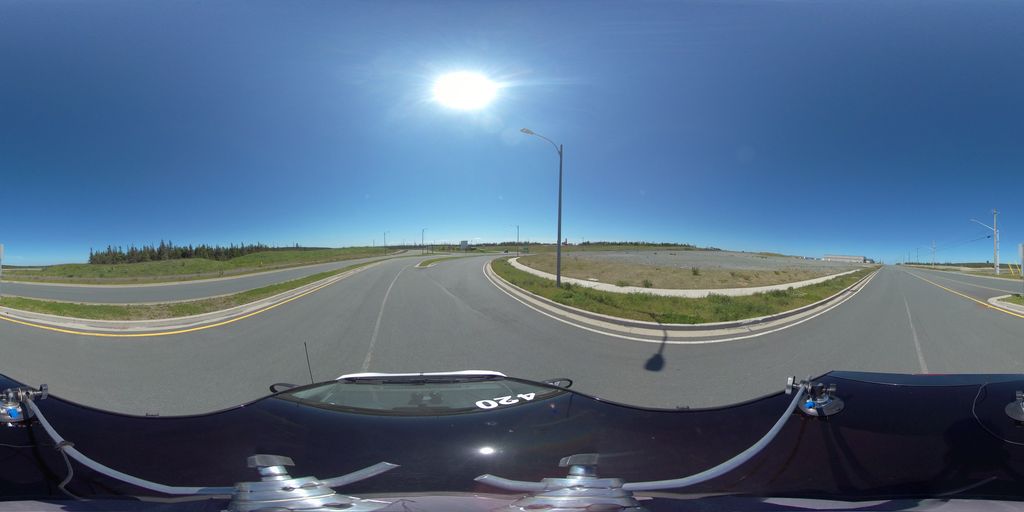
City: st_johns